Acute ischemic stroke brain MRI, CoRegistered space, volume 192x192x24, slice 14 of 24.
ADC (apparent diffusion coefficient): 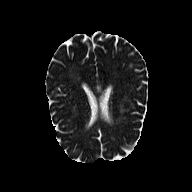
Tmax (time-to-maximum): 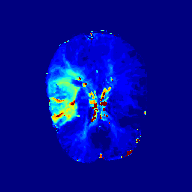
MTT (mean transit time): 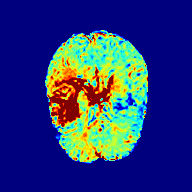
rCBF (relative cerebral blood flow): 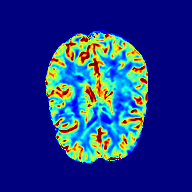
rCBV (relative cerebral blood volume): 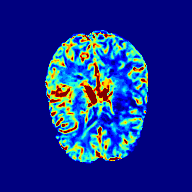
TTP (time-to-peak): 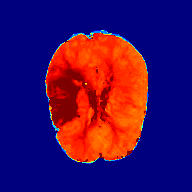
Final infarct lesion volume (90-day follow-up ground truth): 2455 voxels